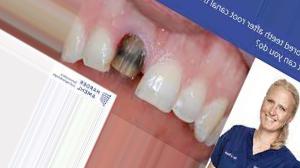
Condition: Tooth Discoloration